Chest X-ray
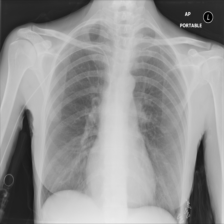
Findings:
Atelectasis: negative
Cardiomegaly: negative
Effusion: negative
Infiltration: negative
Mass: negative
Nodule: negative
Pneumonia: negative
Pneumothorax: negative
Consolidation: negative
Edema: negative
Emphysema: negative
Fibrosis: negative
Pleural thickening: negative
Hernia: negative